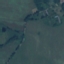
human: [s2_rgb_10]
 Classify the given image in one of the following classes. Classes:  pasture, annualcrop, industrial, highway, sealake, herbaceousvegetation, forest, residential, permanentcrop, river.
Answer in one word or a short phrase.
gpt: Pasture